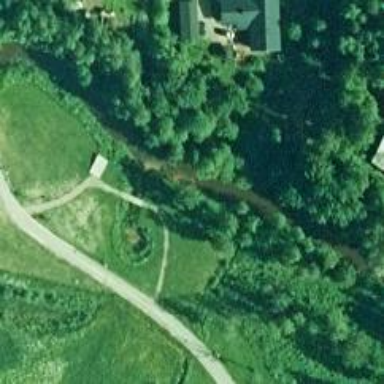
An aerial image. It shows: Path leading to bridge.